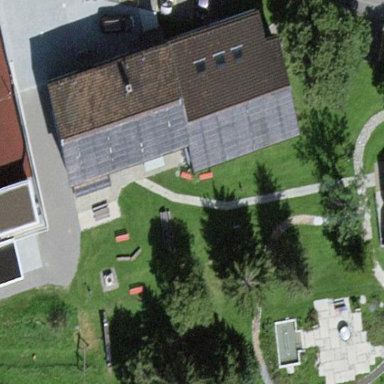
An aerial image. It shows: Guest house designed for tourism.